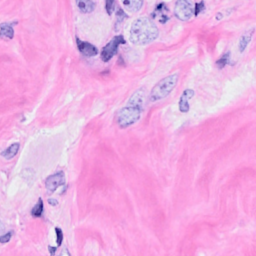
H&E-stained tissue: Breast